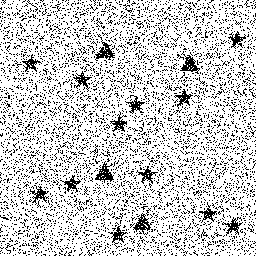
Squares: 0
Triangles: 4
Stars: 12
Total shapes: 16